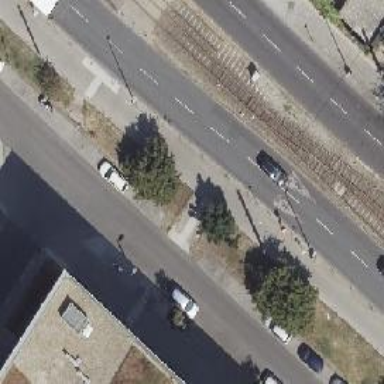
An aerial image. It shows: Public transport stop position.